Question: I want to fix my vb form on the desktop. i don't want other windows to occupy the space which my form is fixed.

Image Link : <URL>
The image shows that ticker is on top of the screen. When other window(s)/application(s) opened that ticker should not override instead the new applications should open below to that ticker.
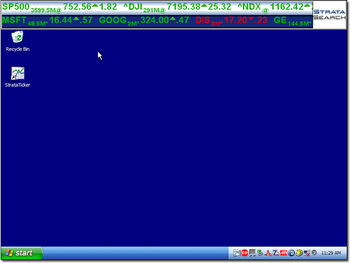
Answer: You have to register your application in AppBar ().
To do this, you'll need to interop.
<URL>.